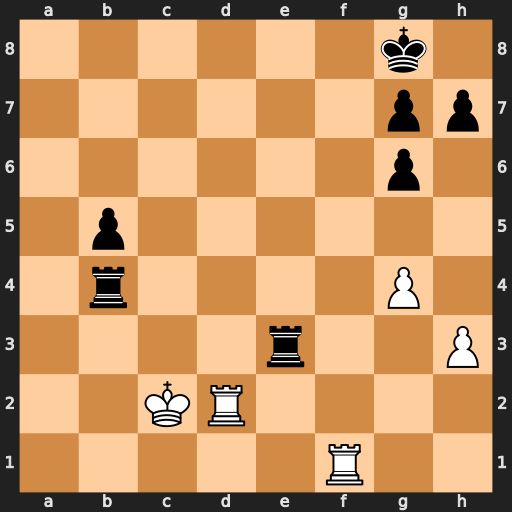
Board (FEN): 6k1/6pp/6p1/1p6/1r4P1/4r2P/2KR4/5R2
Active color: w
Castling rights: -
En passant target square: -
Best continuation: Rd8+ Re8 Rxe8#